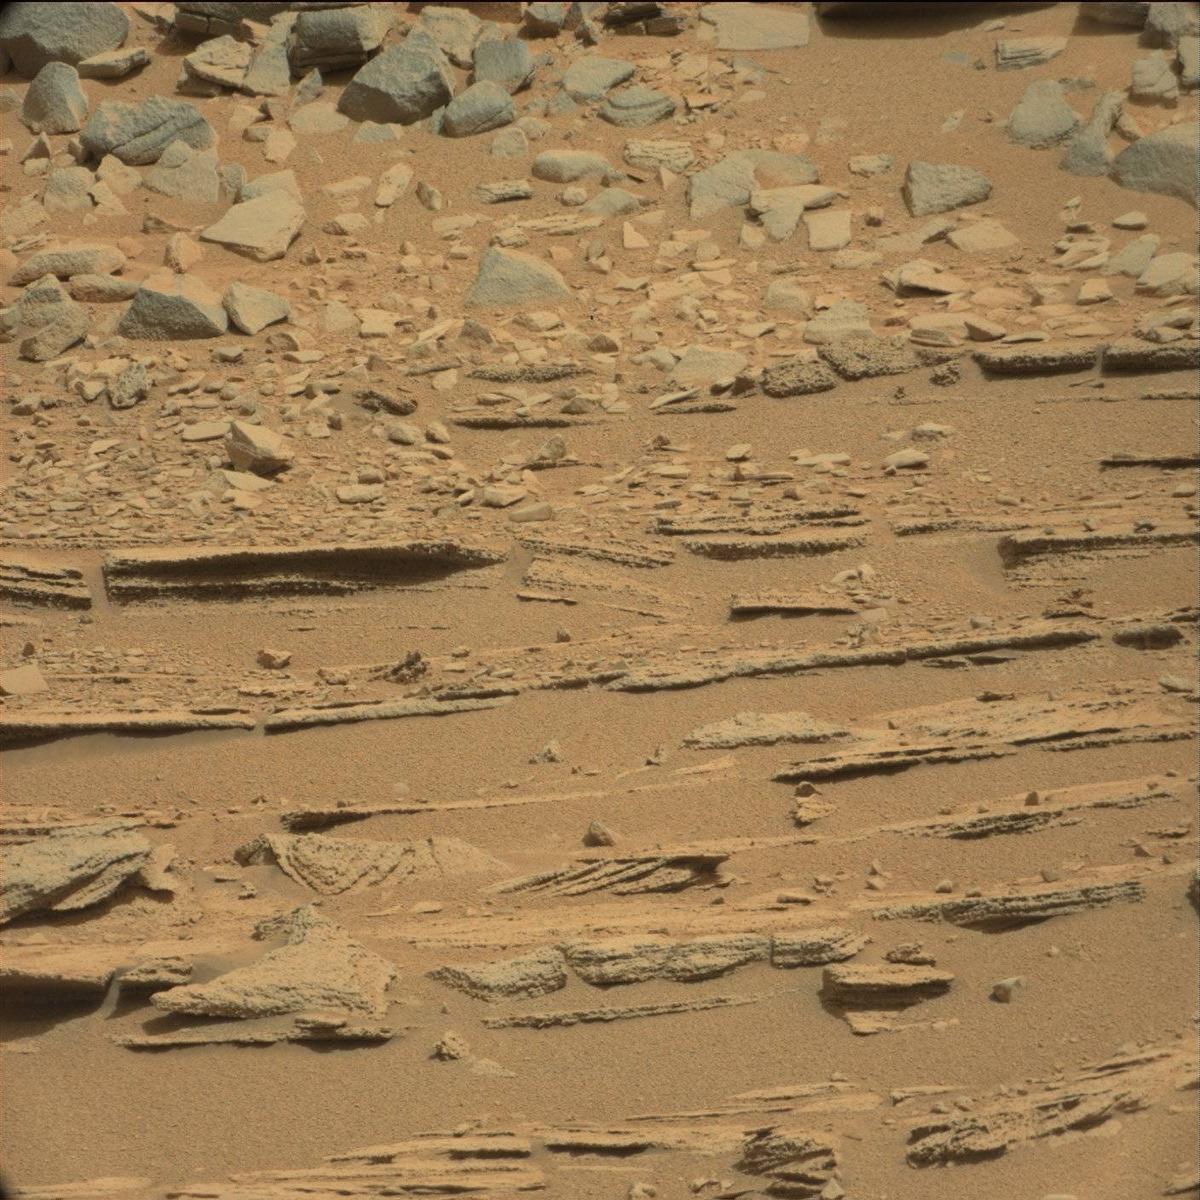
Terrain classes present: Bedrock, Rock, Sand / Soil